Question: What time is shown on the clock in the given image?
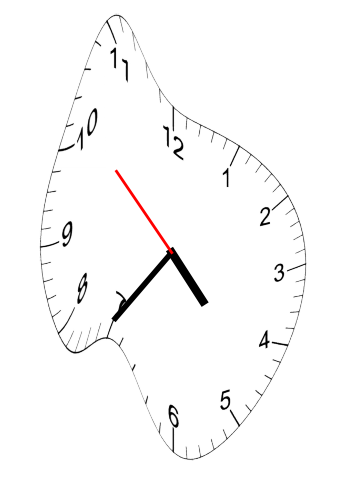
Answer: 04:35:52